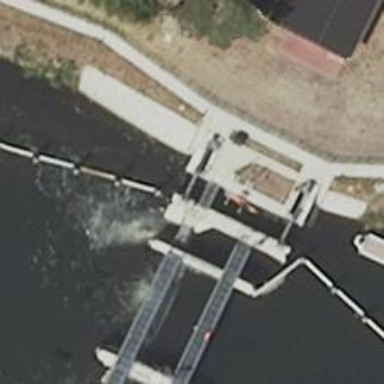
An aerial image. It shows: Canal with lock obstacle.